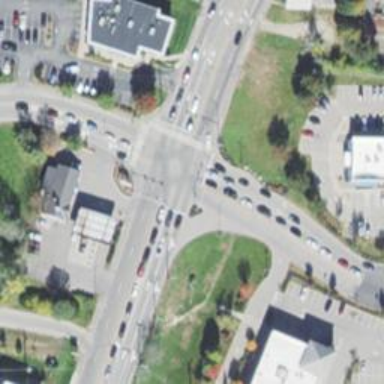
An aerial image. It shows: Roundabout on tertiary asphalt road.